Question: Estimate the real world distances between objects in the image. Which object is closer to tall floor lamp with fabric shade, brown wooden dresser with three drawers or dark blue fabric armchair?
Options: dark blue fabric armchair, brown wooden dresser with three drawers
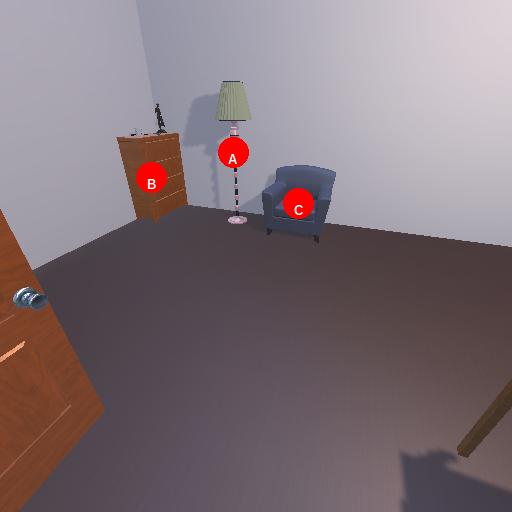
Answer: dark blue fabric armchair